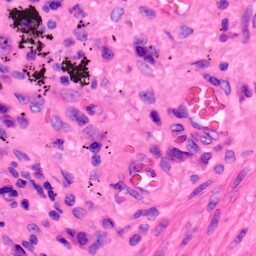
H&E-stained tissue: Lung